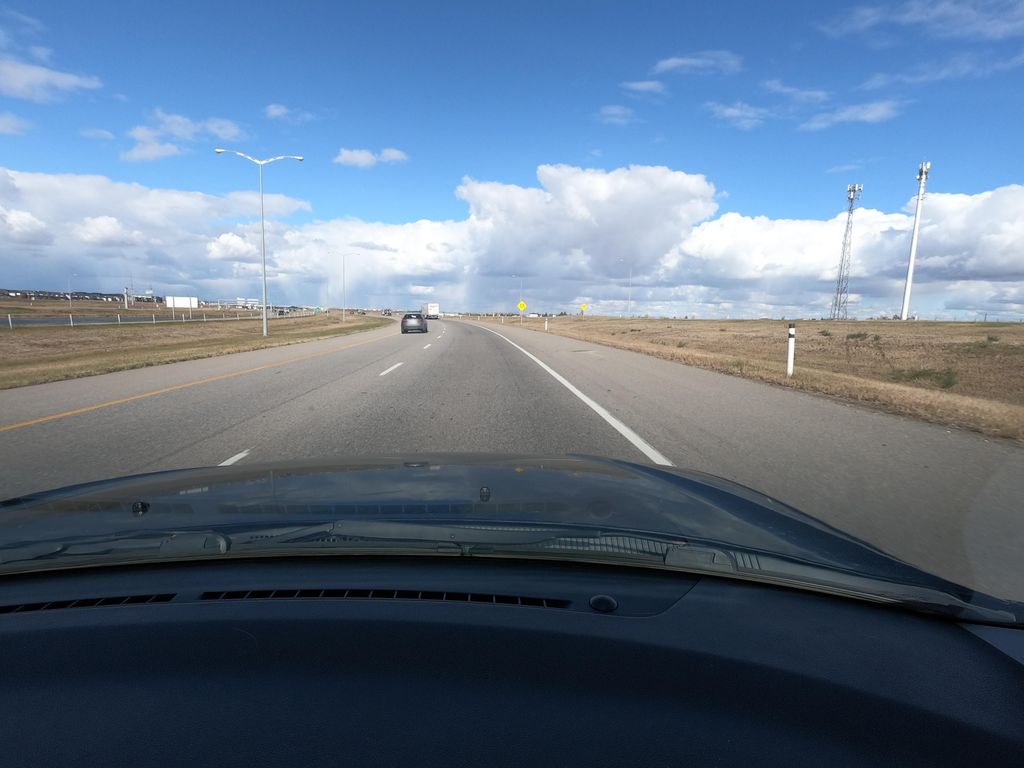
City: calgary